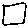
Label: square